Interaction volume radius: 5 \u00c5
Interaction volume height: 25 \u00c5
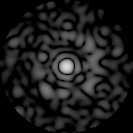
Disorder parameter: 0.8305